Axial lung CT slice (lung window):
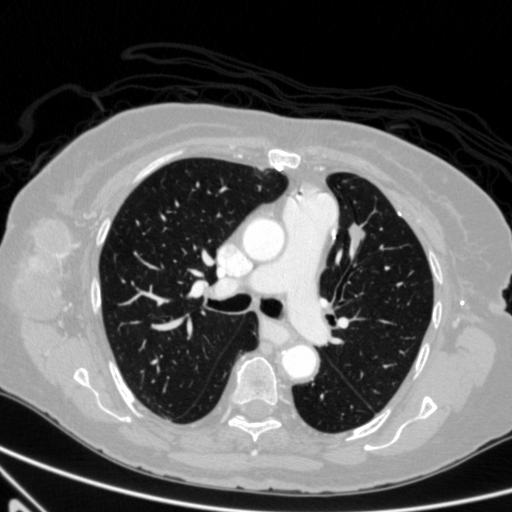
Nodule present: yes
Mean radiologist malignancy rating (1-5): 4